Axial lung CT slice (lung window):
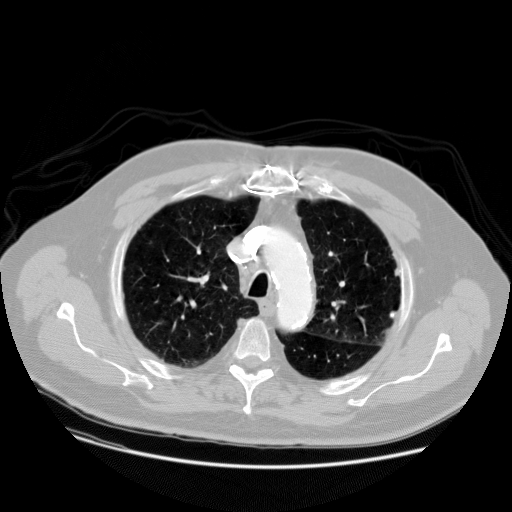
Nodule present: no